Question: This is my query
'''
SELECT TOP 3 guid FROM eventlog
WHERE (guid > <PHONE> AND batch_uid = -1) ORDER BY date_created ASC
'''
I'm running this qquery inside a stored procedure cursor about 25 times. Which causes the SP to run for 10 seconds plus.
Can someone advise me where I could optimize my query ?
I have tried the following indexes
'''
CREATE INDEX eventlog_003 ON eventlog (batch_uid,date_created,guid);
CREATE INDEX eventlog_004 ON eventlog (date_created,guid);
CREATE INDEX eventlog_005 ON eventlog (guid,batch_uid,date_created ASC);
CREATE INDEX eventlog_006 ON eventlog (batch_uid,date_created ASC,guid);
'''
Heres some stats.

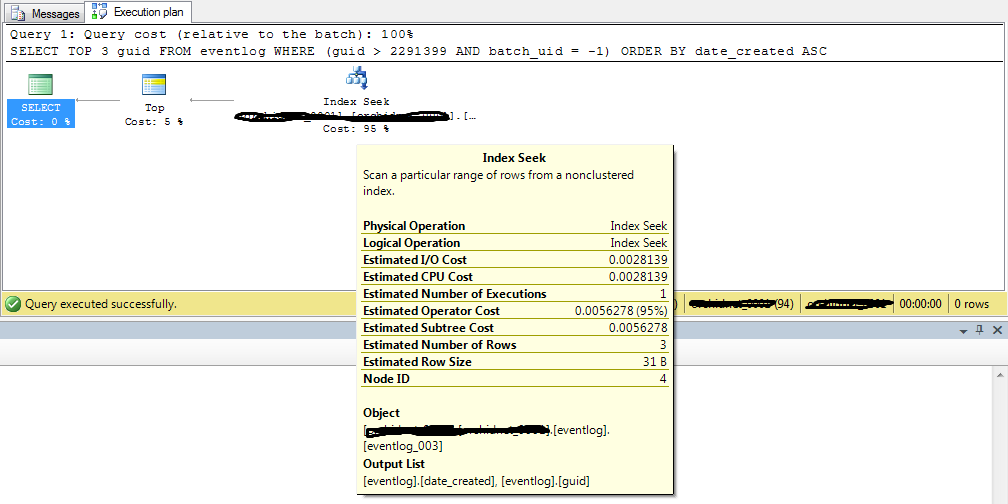
Answer: It looks like most of the time is spent doing that index scan. I found some info in <URL>. It looks like one way you could reduce the time taken would be to create an ascending index on 'guid', 'batch_uid' and 'date_created'.